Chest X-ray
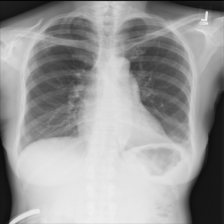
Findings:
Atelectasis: positive
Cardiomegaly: negative
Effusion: negative
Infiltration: negative
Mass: negative
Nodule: negative
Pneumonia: negative
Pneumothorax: negative
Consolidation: negative
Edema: negative
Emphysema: negative
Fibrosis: negative
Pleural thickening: negative
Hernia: negative